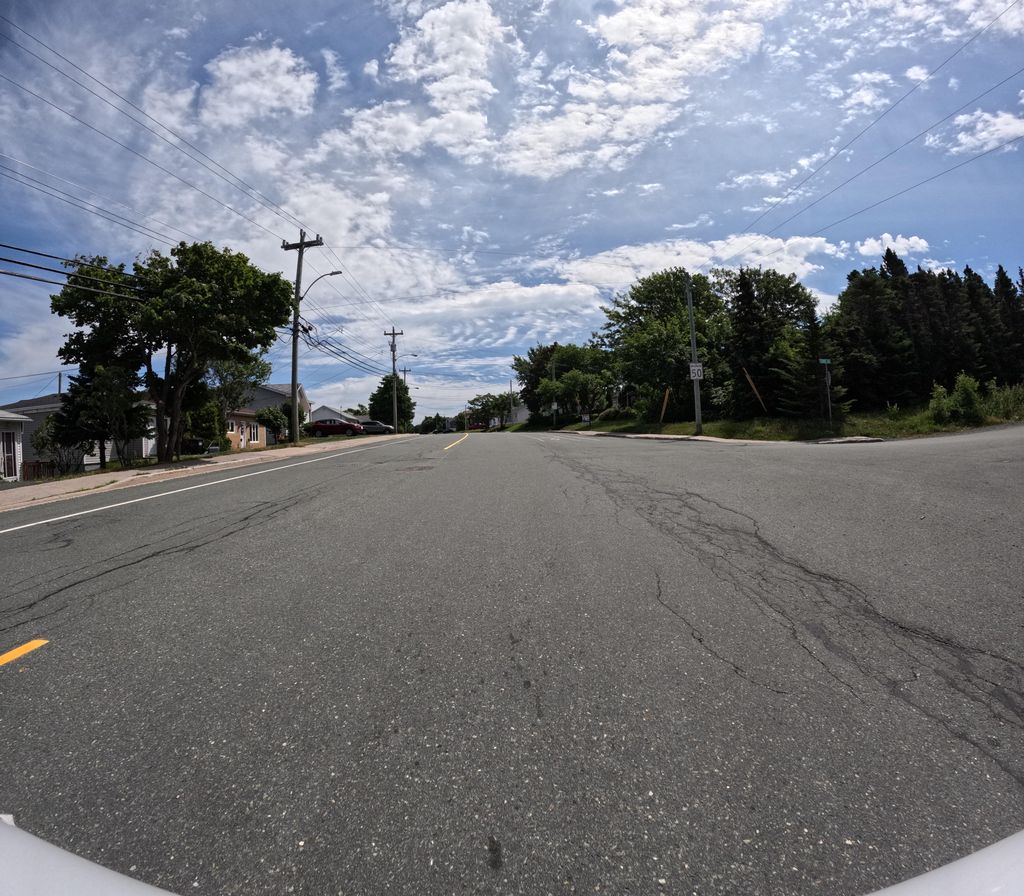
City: st_johns